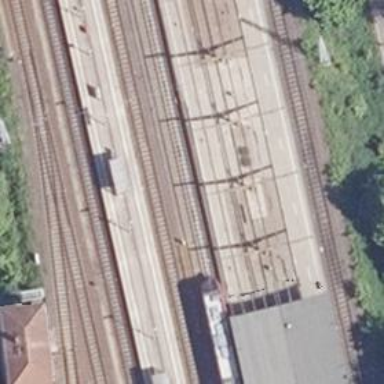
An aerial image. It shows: Station for public transport and railway.